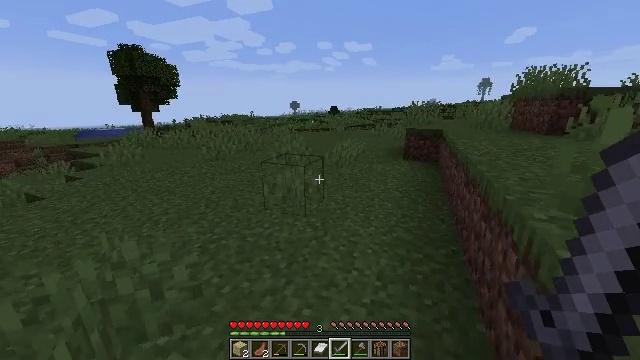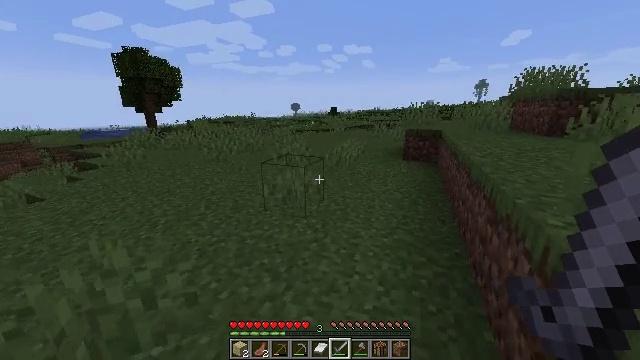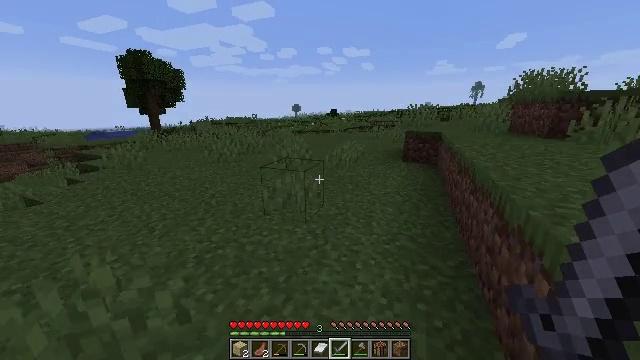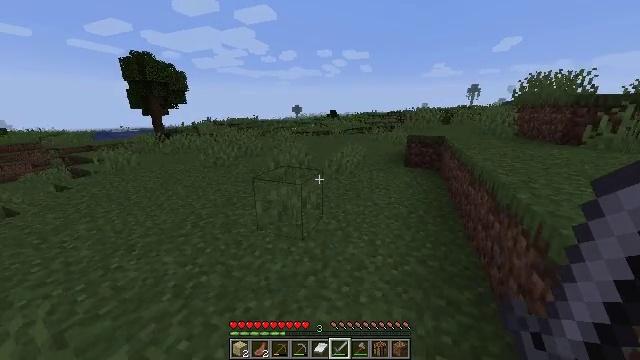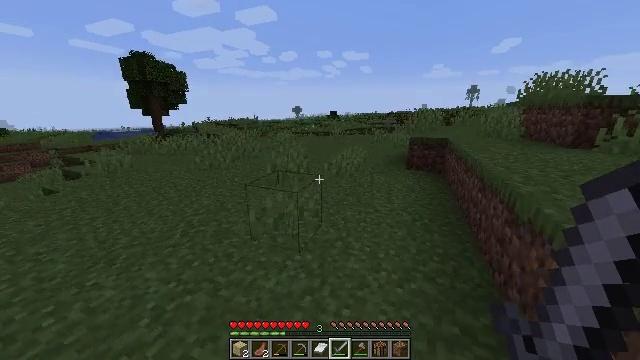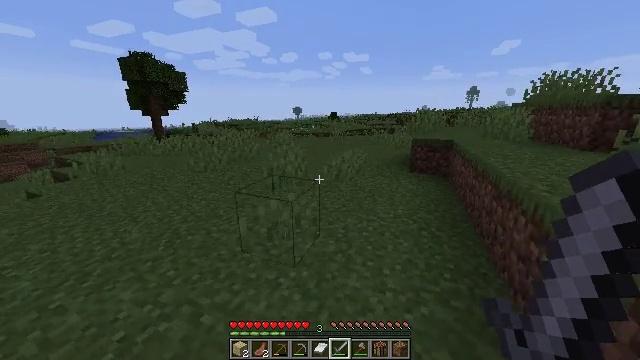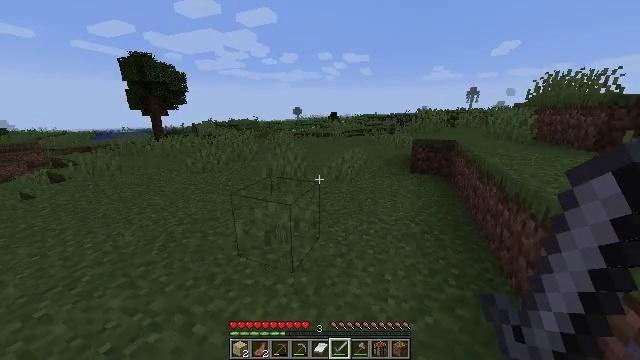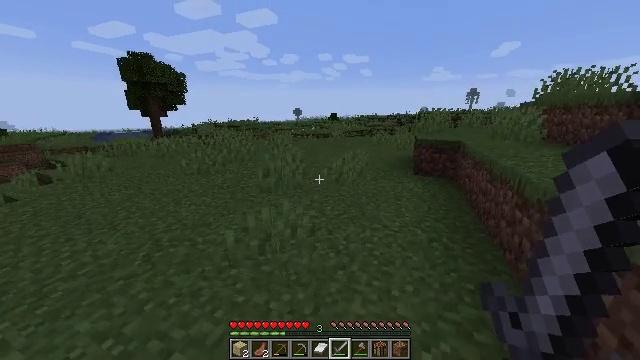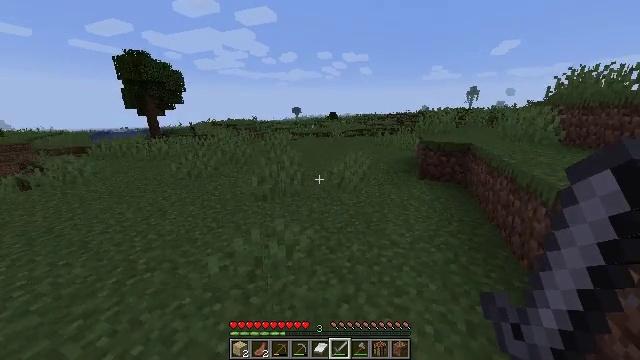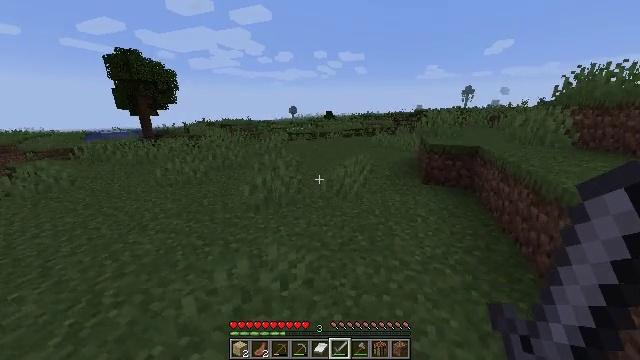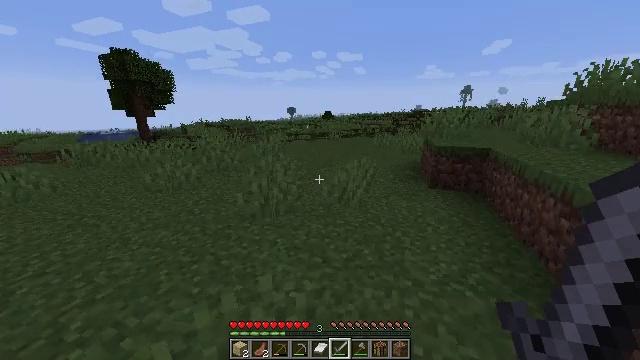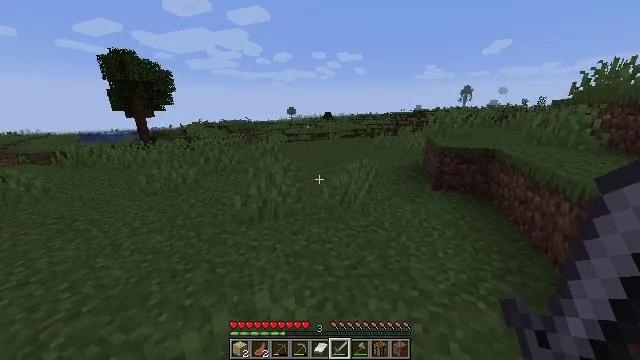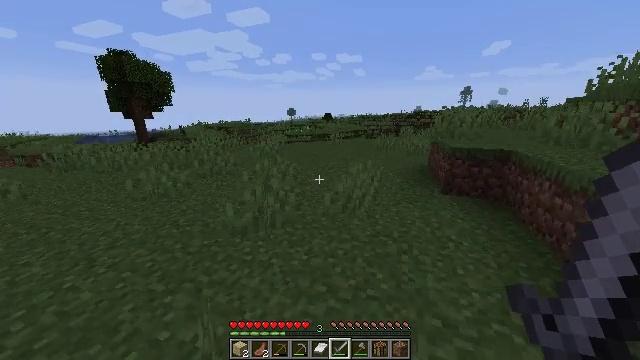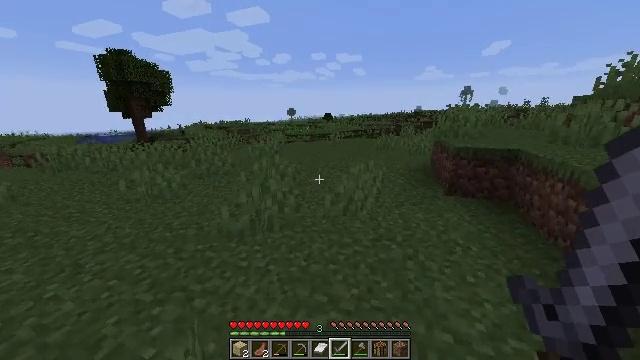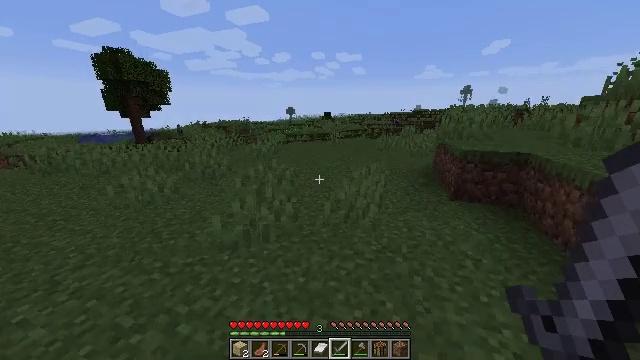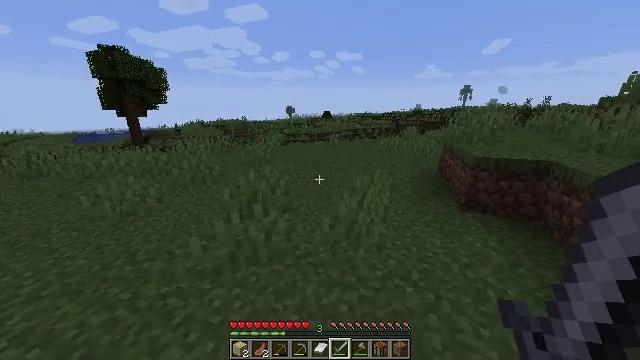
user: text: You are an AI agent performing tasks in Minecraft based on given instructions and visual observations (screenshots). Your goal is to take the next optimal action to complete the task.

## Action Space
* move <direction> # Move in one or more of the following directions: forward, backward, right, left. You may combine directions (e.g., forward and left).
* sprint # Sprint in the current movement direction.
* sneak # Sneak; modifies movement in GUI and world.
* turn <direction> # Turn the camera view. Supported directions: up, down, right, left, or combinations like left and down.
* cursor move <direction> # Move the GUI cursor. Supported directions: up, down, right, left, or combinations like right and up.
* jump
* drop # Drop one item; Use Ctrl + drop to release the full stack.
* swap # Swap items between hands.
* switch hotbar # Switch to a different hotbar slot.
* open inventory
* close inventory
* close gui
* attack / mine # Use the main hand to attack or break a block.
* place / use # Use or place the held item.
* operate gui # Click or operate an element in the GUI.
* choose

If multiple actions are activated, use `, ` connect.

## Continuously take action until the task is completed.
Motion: motion action
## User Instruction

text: Mine the sunflower from the ground.
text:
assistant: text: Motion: move forward, sprint
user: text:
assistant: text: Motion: move forward, sprint
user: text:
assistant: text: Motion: move forward, sprint
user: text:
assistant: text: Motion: move forward, sprint
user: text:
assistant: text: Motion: move forward, sprint
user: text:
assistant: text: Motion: move forward, sprint
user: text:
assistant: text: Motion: move forward, sprint
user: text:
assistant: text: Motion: move forward, sprint
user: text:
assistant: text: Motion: move forward, sprint
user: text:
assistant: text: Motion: move forward, sprint
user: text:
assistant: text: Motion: move forward, sprint
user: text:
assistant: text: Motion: move forward, sprint
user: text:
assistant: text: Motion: move forward, sprint
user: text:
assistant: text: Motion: move forward, sprint
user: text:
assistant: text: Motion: move forward, sprint
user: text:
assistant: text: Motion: move forward, sprint, turn right
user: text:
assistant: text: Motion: move forward, sprint, turn right
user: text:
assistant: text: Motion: move forward, sprint, turn right
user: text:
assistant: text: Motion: move forward, sprint
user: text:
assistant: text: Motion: move forward, sprint, turn right
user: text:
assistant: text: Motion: move forward, sprint
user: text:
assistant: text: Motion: move forward, sprint, turn right
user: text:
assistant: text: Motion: move forward, sprint
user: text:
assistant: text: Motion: move forward, sprint
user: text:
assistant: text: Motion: move forward, sprint
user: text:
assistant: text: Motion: move forward, sprint
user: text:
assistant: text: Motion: move forward, sprint
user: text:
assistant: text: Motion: move forward, sprint
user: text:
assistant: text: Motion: move forward, sprint
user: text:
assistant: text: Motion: move forward, sprint